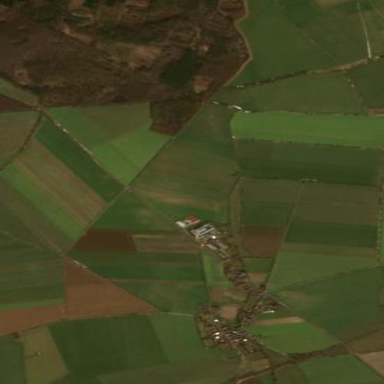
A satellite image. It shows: Picturesque farmland scene.